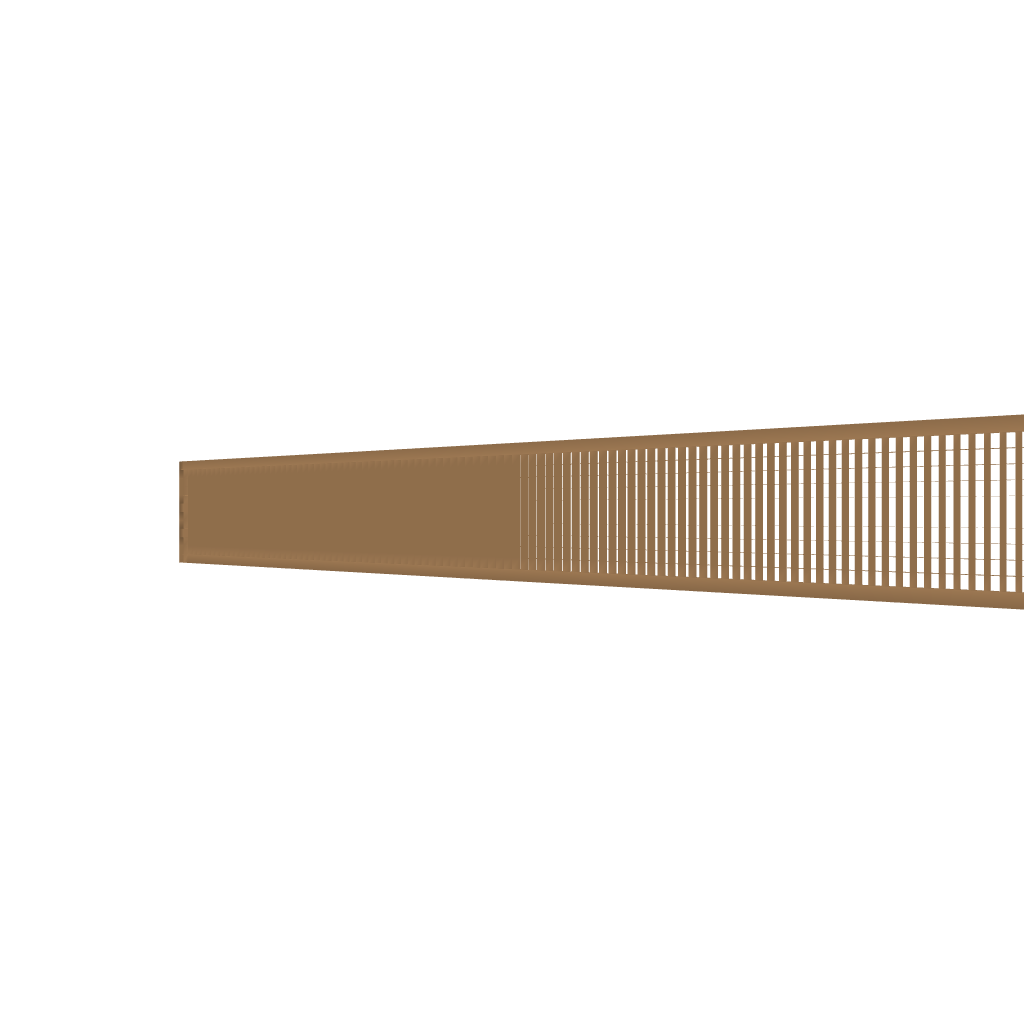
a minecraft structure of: Minecraft bad low quality